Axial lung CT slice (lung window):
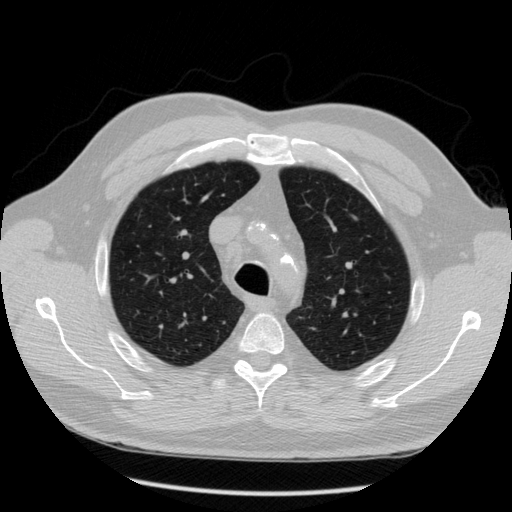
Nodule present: no